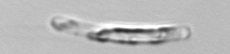
Label: Guinardia_striata